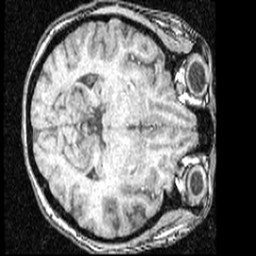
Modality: T1w
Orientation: axial